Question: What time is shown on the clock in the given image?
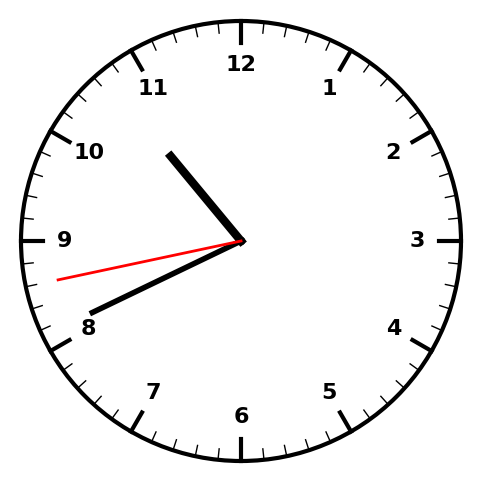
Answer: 10:40:43